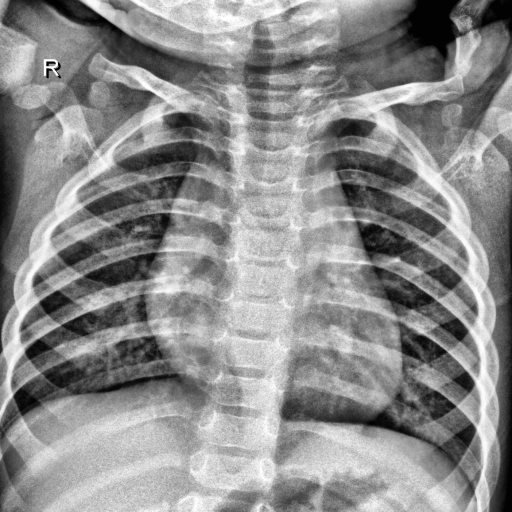
Finding: NORMAL